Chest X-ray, AP view. Patient: 52 years old, sex F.
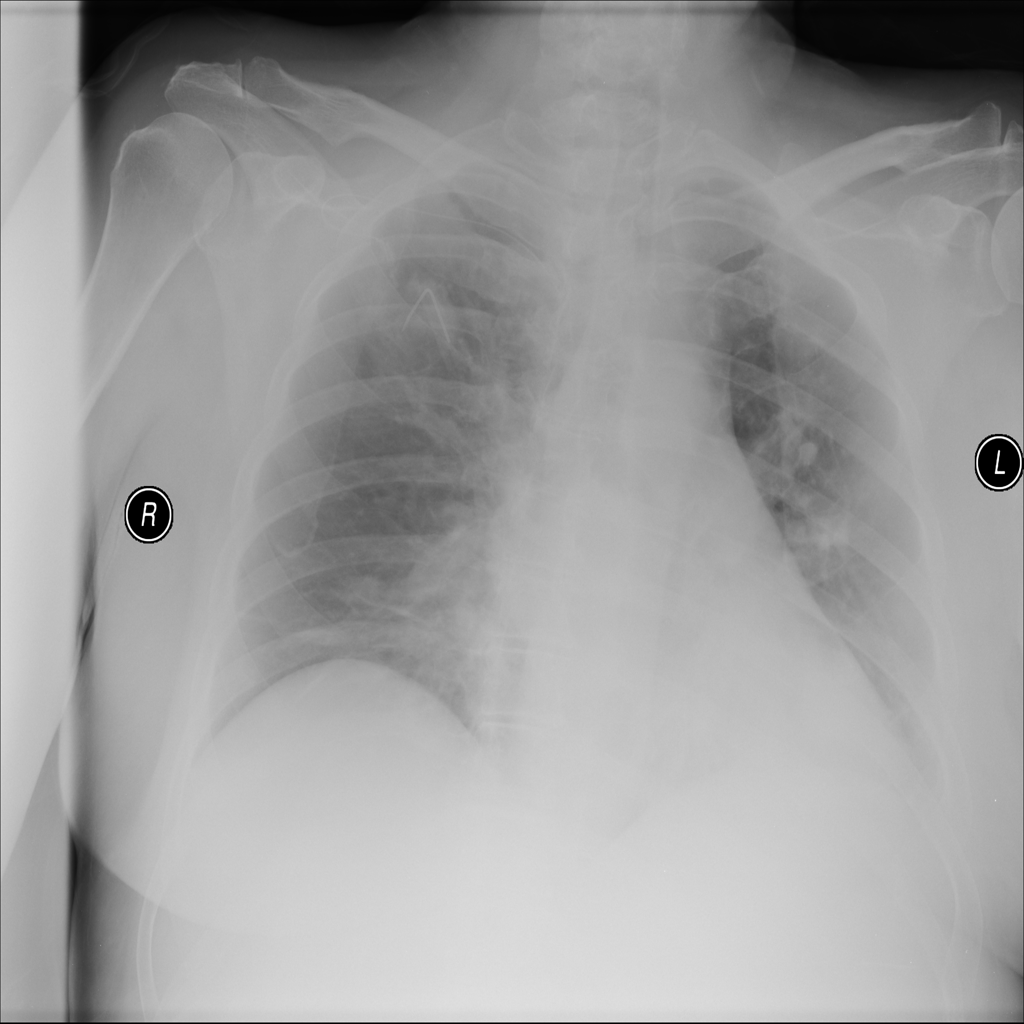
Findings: Atelectasis, Mass